Question: i downloaded the rails installer and tried to install, but i get the error in the screenshot. I have re-downloaded the file several times and installed times over, but without success.

what is the problem?
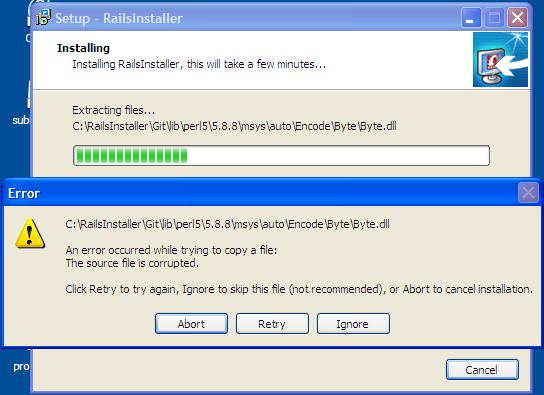
Answer: Can you please try with version 2.2.2? Additionally, any issues with the installer should be reported in <URL>.
Evan